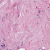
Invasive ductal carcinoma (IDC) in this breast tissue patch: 1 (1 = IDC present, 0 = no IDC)